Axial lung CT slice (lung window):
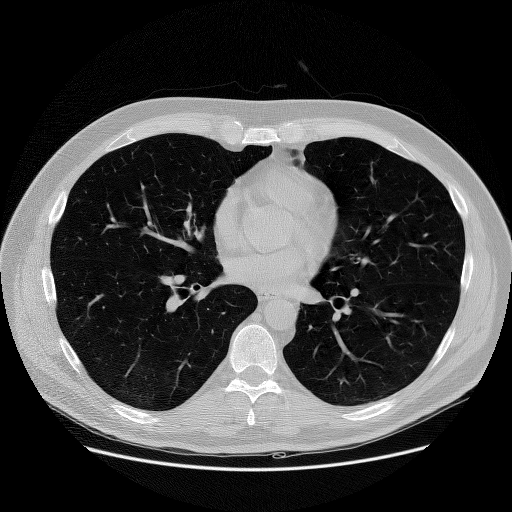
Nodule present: no